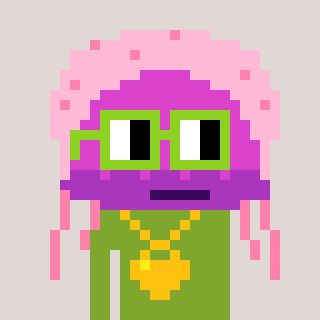
a pixel art character with square light green glasses, a jellyfish-shaped head and a slimegreen-colored body on a warm background